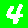
Digit: 4